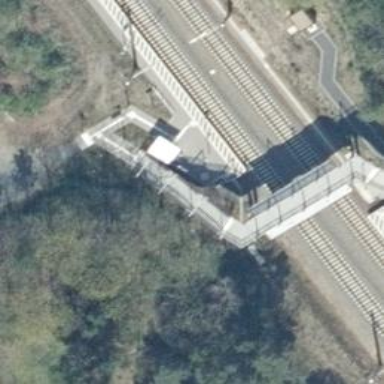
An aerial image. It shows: Paved footway on bridge.